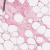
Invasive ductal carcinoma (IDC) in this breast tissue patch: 0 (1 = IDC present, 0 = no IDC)